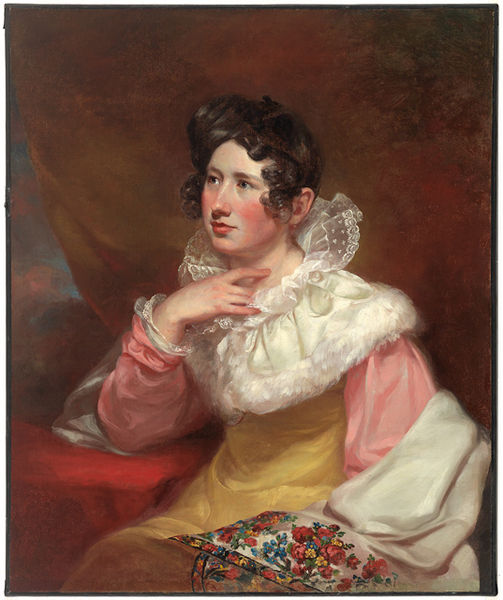
Titel: Lucretia Pickering Walker Morse (1799-1825)
Künstler: Samuel Finley Breese Morse
Standort: Amherst (Massachusetts, USA)
Institution: Mead Art Museum, Amherst College
Schlagwörter: blue, curtain, oil, red, window, collar, dress, hair, lace, lady, painting, portrait, sitting, woman, yellow, flowers, looking, pink, hand, costume, view, shawl, fur, curls, curl, cheeks, neck, finger, fingers, embroidery, vista, rosy, ermine, throat, es, rosey